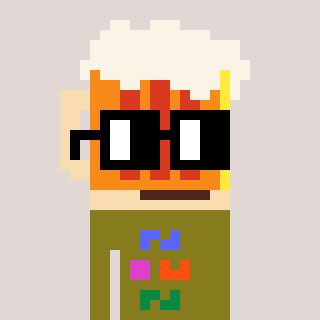
a pixel art character with square black glasses, a beer-shaped head and a gunk-colored body on a warm background